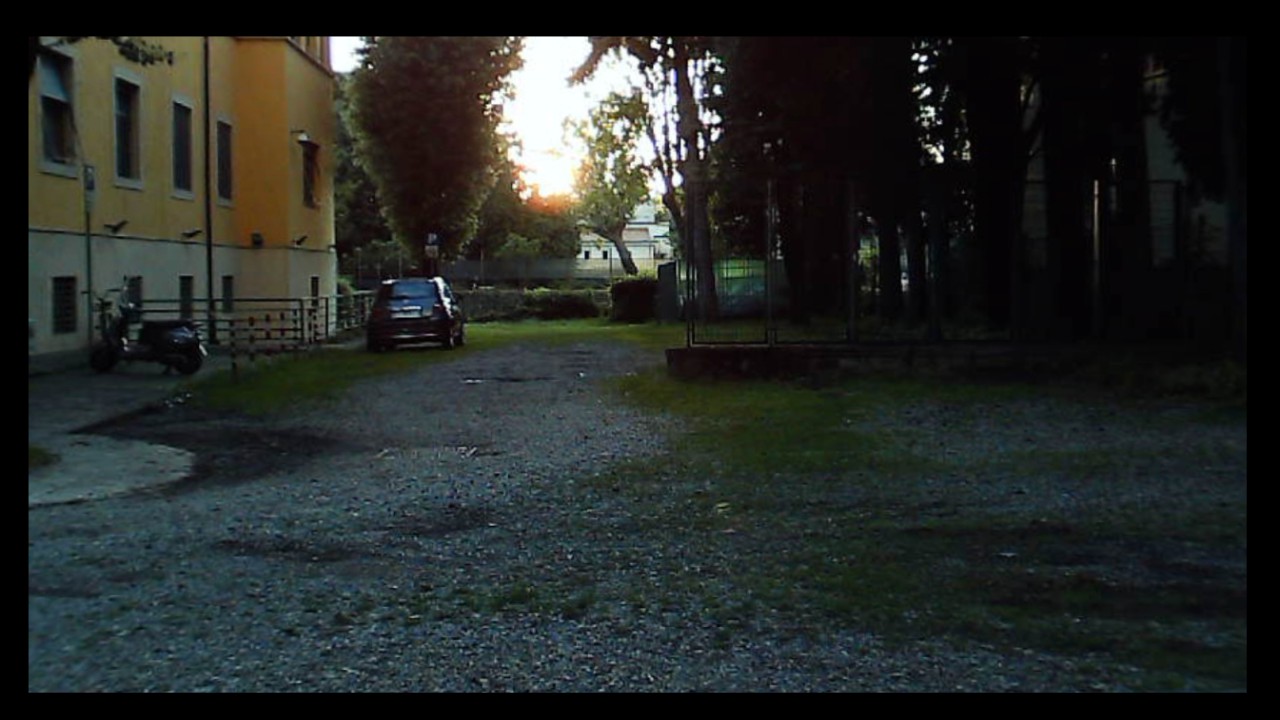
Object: DarwinFPV cineape20